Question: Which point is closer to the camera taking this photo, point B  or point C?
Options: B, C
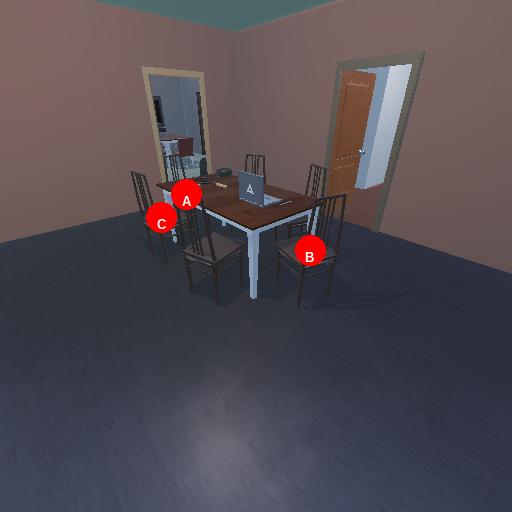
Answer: B